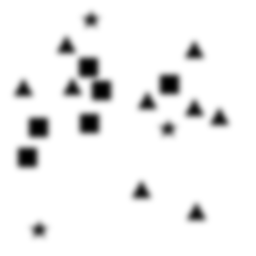
Squares: 6
Triangles: 9
Stars: 3
Total shapes: 18